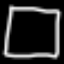
Label: square